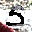
Label: 5